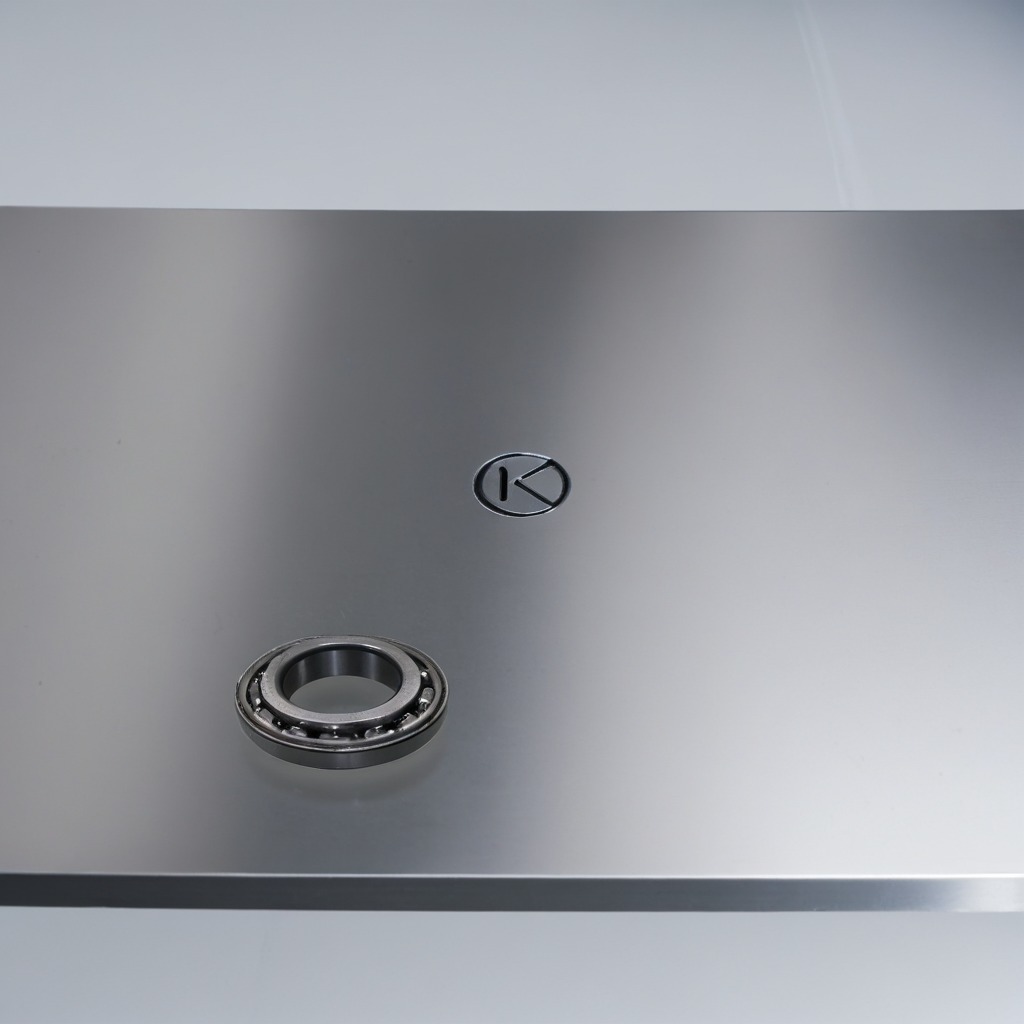
A metal ball bearing lies on the stainless steel table.